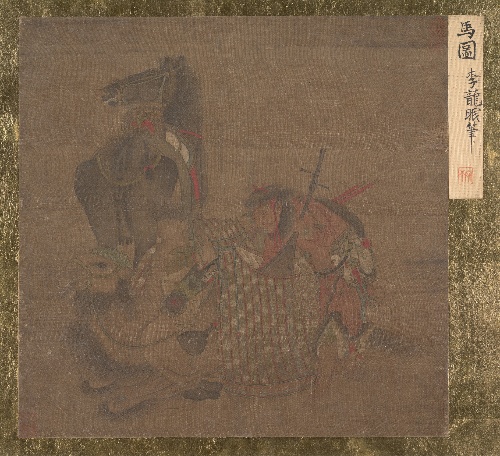
Title: 元？　佚名　仿李公麟　人馬駱駝圖　冊頁|Mongol with Horse and Camel
Artist: Li Gonglin|Unidentified artist
Artist bio: Chinese, ca. 1041–1106|
Object type: Album leaf
Classification: Paintings
Medium: Album leaf; ink and color on silk
Culture: China
Period: Yuan dynasty (?) (1271–1368)
Dimensions: 12 x 12 5/16 in. (30.5 x 31.3 cm)
Department: Asian Art
Credit line: From the Collection of A. W. Bahr, Purchase, Fletcher Fund, 1947
Accession year: 1947
Repository: Metropolitan Museum of Art, New York, NY
Tags: Men|Camels|Horses